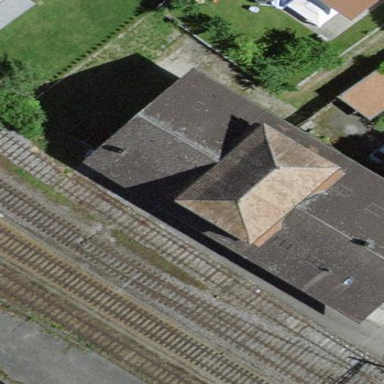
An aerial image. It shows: Building with hipped roof covered in roof tiles.